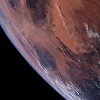
Label: land